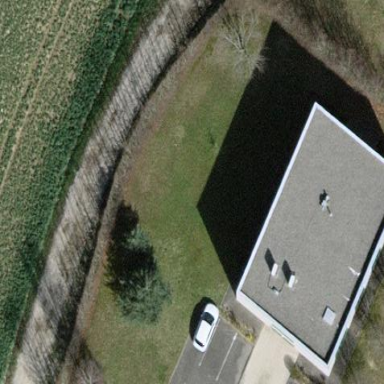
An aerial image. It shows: Commercial building.